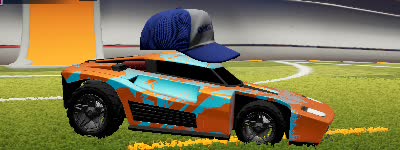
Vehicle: breakout